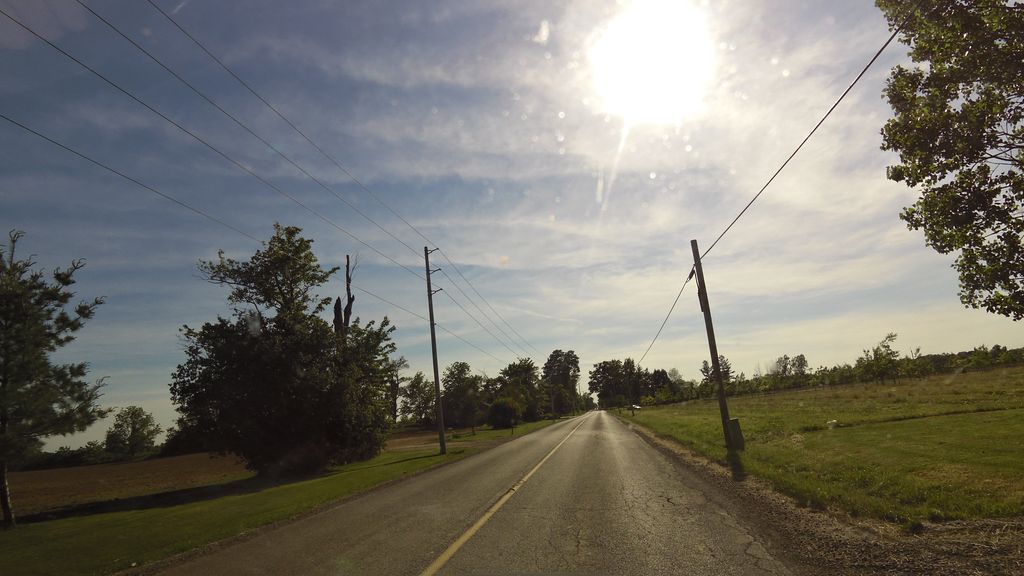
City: hamilton